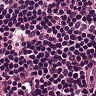
Metastatic tissue present: no